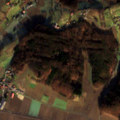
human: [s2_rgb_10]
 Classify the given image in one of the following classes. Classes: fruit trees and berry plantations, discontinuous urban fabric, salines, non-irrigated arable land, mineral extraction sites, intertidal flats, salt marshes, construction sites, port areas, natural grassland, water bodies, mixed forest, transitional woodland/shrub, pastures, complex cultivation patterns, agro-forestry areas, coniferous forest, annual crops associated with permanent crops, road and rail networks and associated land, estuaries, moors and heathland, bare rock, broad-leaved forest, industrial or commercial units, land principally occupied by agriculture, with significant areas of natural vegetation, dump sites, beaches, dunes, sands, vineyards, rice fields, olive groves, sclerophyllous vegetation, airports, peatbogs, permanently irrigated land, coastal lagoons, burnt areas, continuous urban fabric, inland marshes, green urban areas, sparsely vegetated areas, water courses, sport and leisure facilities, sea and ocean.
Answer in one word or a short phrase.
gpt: discontinuous urban fabric, non-irrigated arable land, complex cultivation patterns, broad-leaved forest, mixed forest